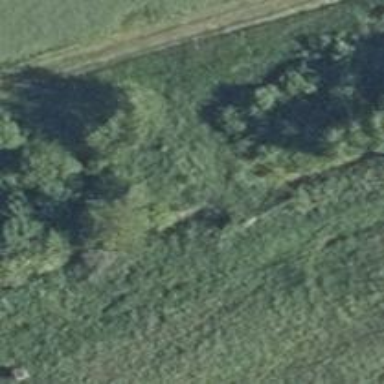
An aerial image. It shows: Culvert tunnel.